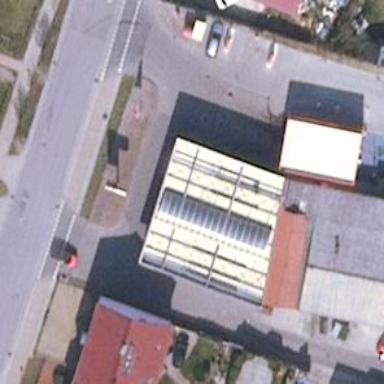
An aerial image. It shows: Fuel station.